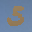
Label: 5